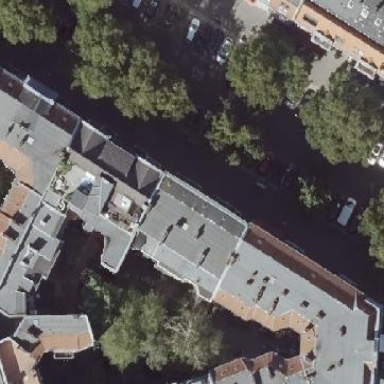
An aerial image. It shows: Apartment building with double saltbox roof shape.